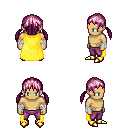
a pixel art fantasy rpg character, male body template, human, tanned skin, yellow cape, magenta pants, pink twin-tailed hairstyle, white cloth bandages, gold boots, four views (front, back, left, right), 2x2 character sprite sheet, small pixel art, hard edges, no anti-aliasing